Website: ulta-beauty
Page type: customer-info-address
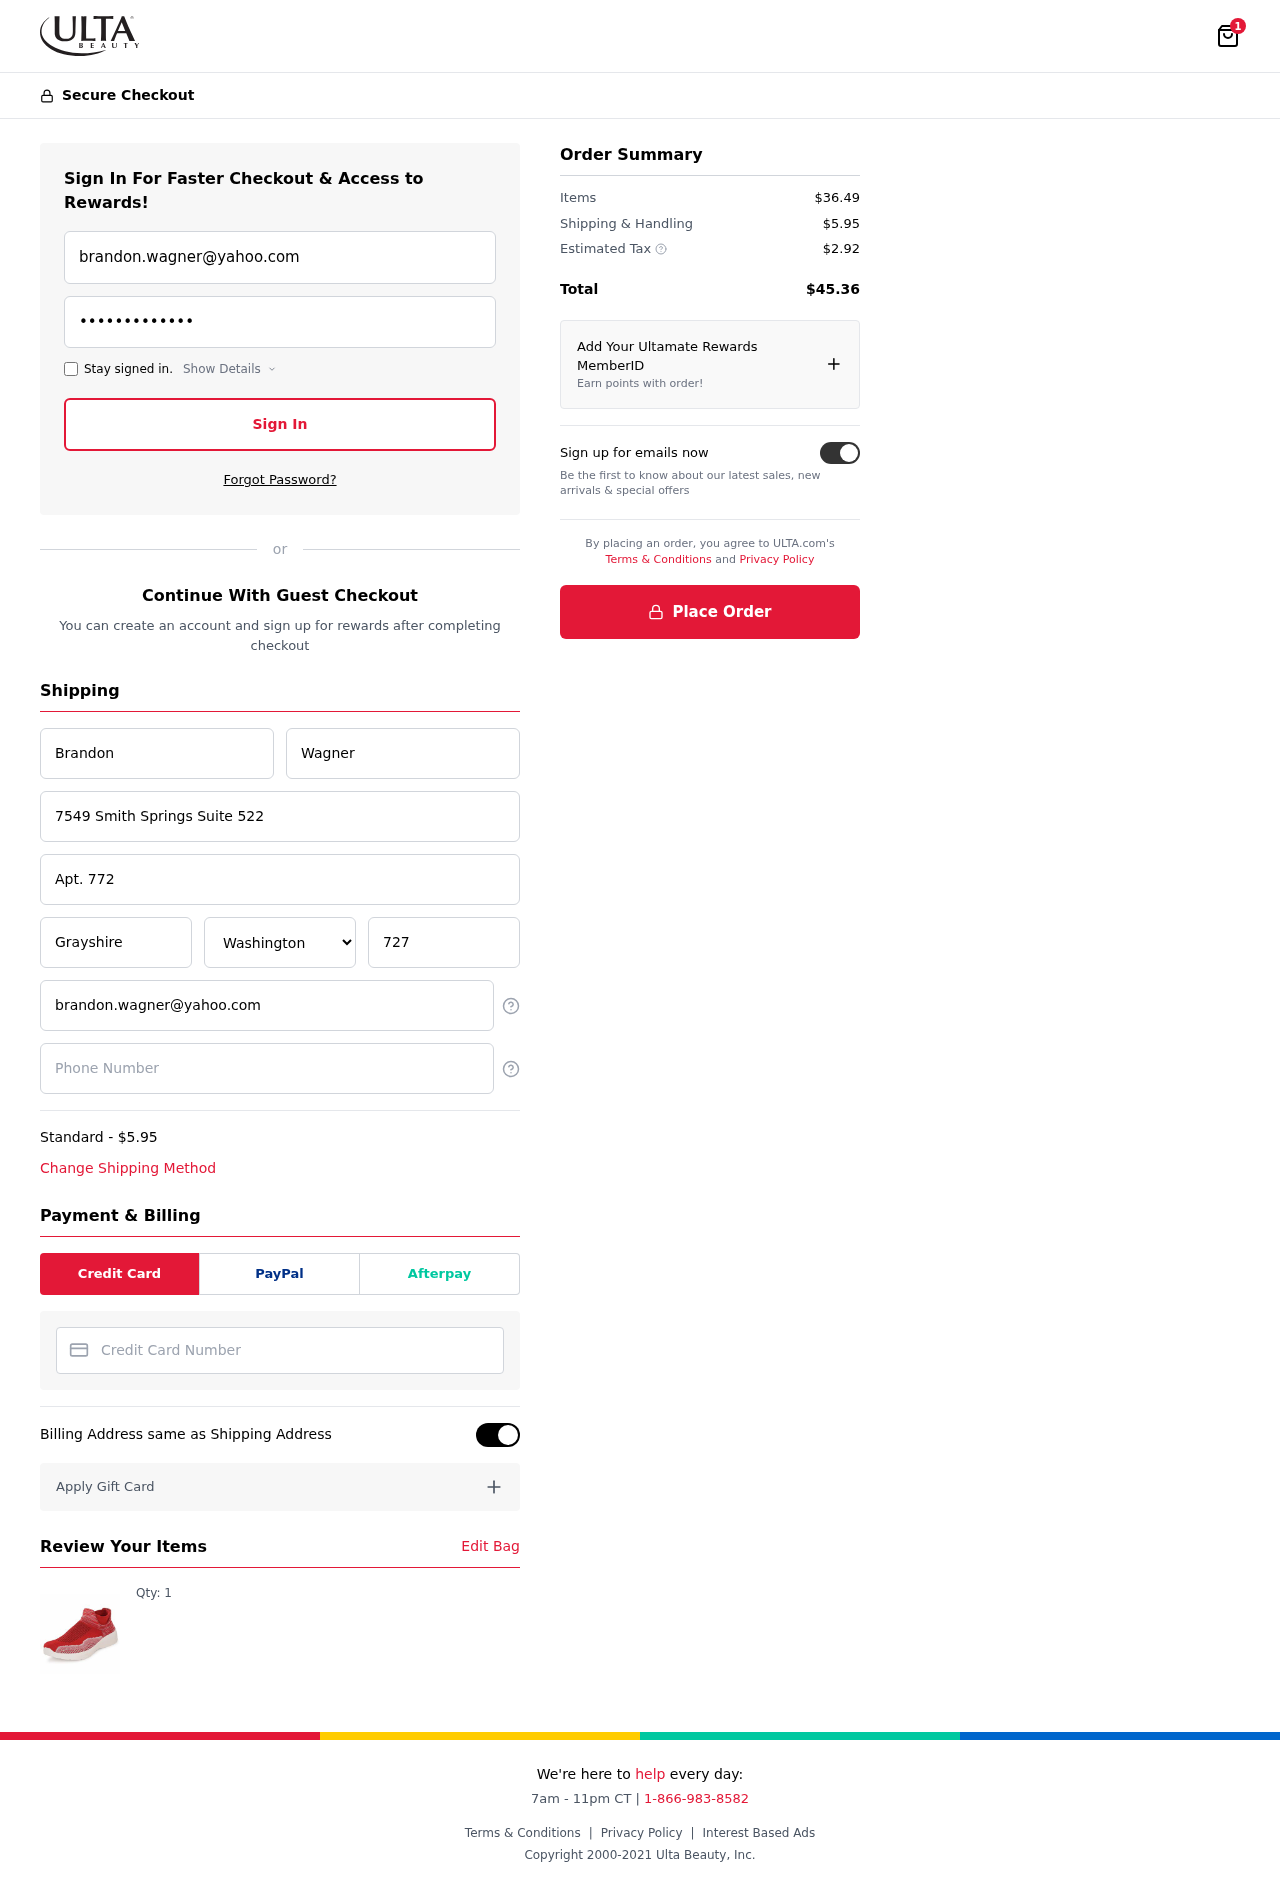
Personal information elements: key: PII_CARD_NUMBER
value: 2299 8603 0413 6891
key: PII_CITY
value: Grayshire
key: PII_EMAIL
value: brandon.wagner@yahoo.com
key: PII_FIRSTNAME
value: Brandon
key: PII_LASTNAME
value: Wagner
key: PII_PHONE
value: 5602977521
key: PII_POSTCODE
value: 72709
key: PII_STATE
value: Washington
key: PII_STREET
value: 7549 Smith Springs Suite 522
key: PII_STREET2
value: Apt. 772
Product elements: key: PRODUCT1_QUANTITY
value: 1
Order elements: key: ORDER_NUM_ITEMS
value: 1
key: ORDER_SHIPPING_COST
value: $5.95
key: ORDER_ITEMS_TOTAL
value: $36.49
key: ORDER_SHIPPING_COST2
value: $5.95
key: ORDER_TAX
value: $2.92
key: ORDER_TOTAL
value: $45.36